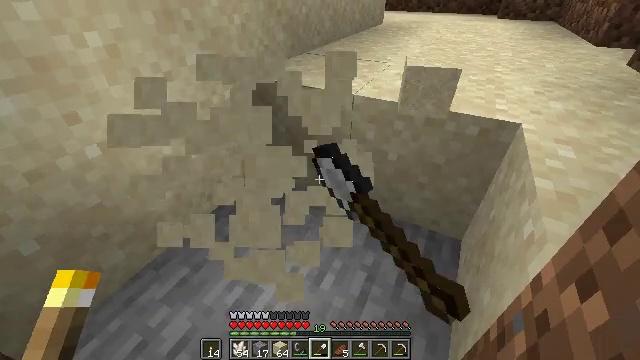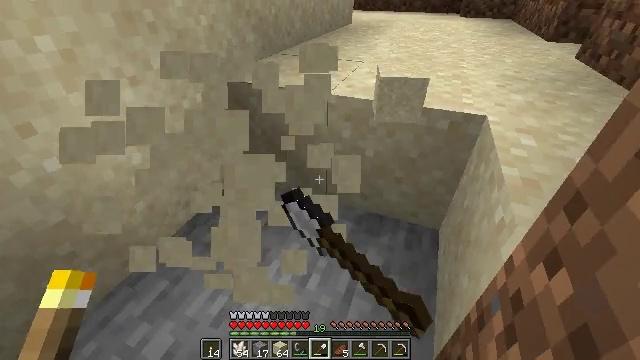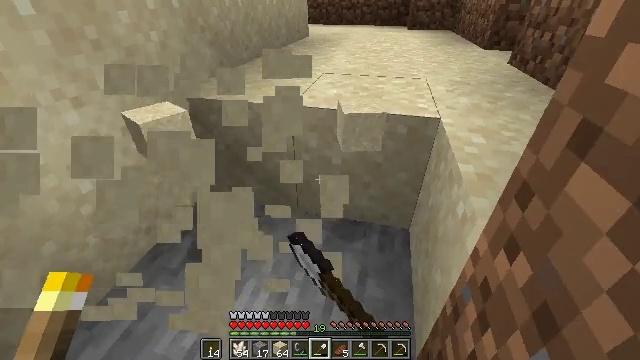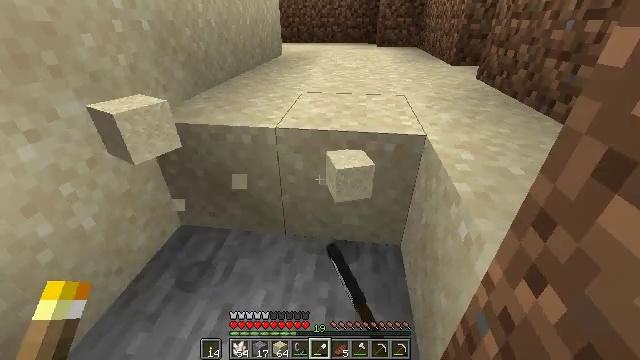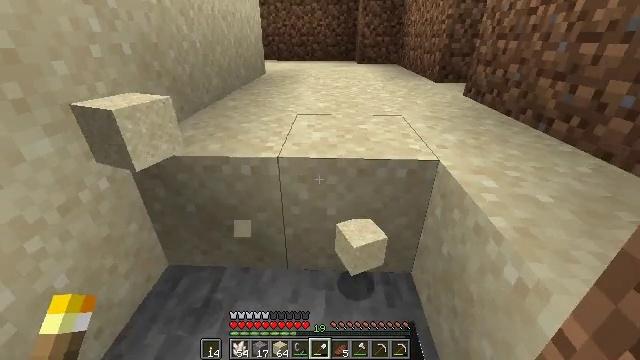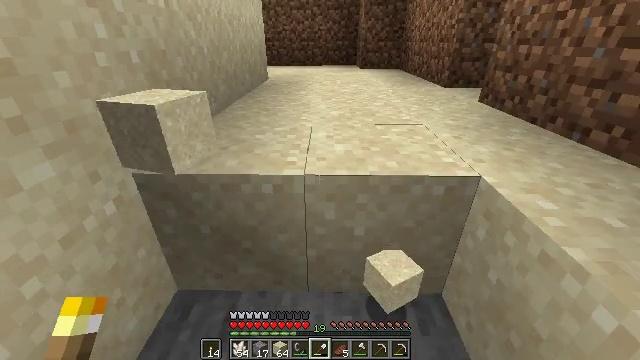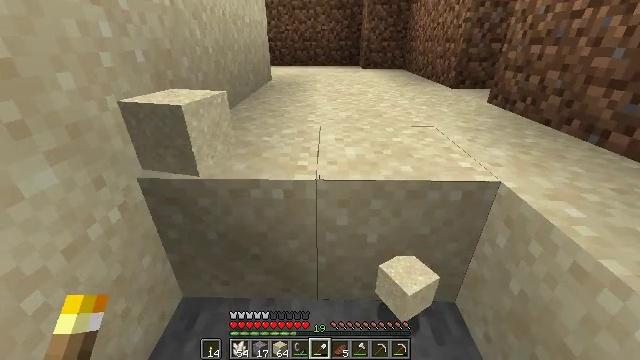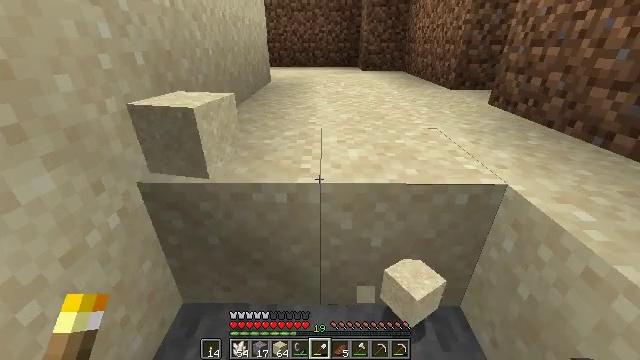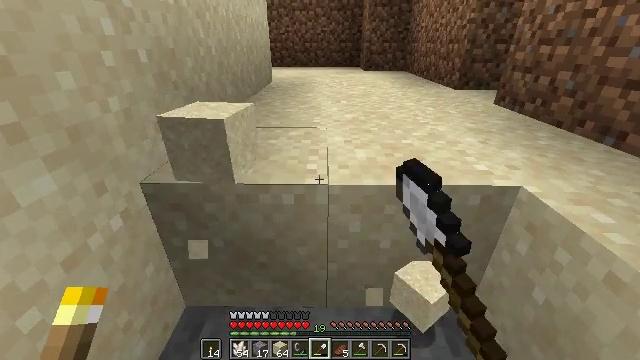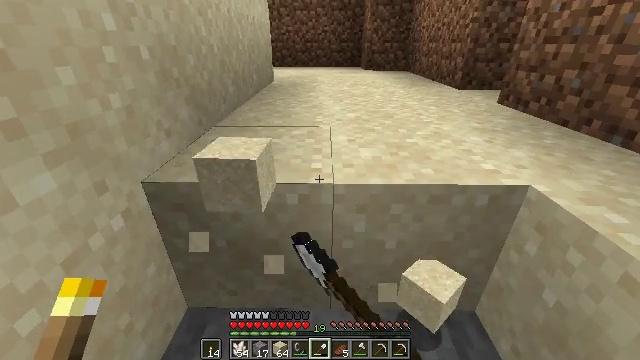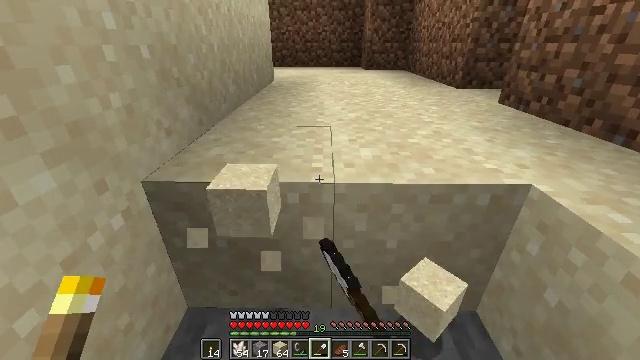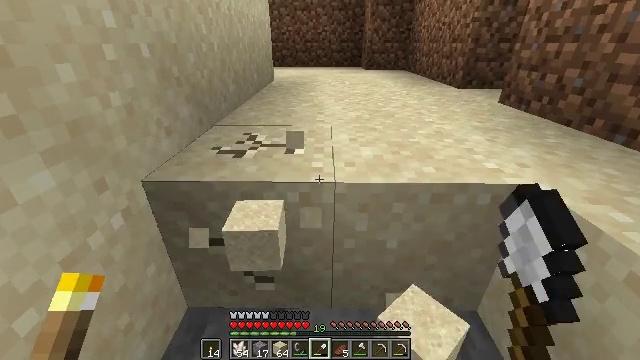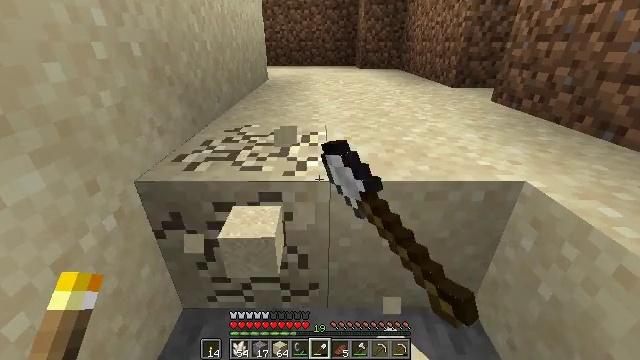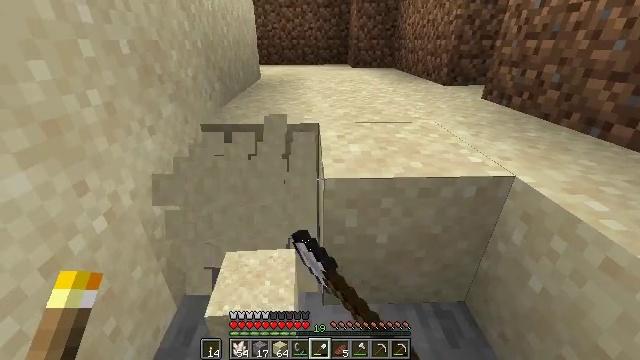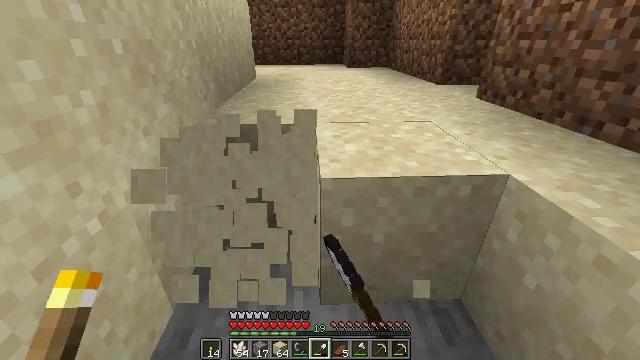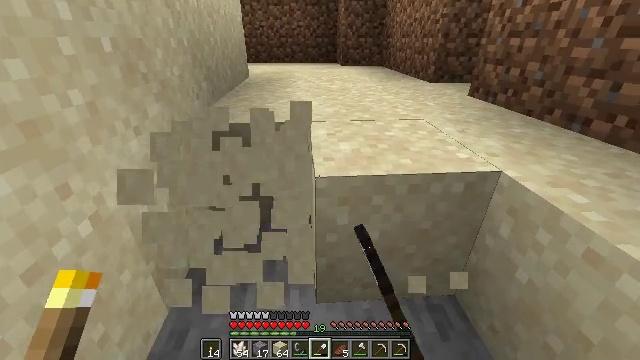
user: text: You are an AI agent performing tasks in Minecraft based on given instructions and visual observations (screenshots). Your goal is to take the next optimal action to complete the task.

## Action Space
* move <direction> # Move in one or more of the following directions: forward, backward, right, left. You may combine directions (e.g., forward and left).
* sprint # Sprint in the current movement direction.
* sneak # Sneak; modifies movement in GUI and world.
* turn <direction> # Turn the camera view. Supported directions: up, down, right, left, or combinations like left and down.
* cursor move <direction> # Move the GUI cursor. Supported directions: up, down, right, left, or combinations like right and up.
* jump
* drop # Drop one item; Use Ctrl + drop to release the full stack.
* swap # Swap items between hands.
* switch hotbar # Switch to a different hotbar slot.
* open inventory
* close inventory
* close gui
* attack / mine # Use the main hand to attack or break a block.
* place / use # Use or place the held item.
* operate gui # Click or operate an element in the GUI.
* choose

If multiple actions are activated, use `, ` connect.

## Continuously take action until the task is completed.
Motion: motion action
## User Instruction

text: Dig up some sand.
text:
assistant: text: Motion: turn right
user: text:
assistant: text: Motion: move forward and move left, turn right and up
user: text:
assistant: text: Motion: move forward and move left, turn right and up
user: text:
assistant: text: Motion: move forward and move left, turn right and up
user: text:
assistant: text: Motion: move forward and move left, turn right
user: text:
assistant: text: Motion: no_op
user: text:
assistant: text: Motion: attack / mine
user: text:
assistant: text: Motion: attack / mine
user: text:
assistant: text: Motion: attack / mine
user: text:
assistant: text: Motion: attack / mine
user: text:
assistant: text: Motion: attack / mine
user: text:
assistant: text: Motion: turn right, attack / mine
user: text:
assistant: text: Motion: turn right, attack / mine
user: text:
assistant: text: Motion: attack / mine
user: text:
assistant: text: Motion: turn right, attack / mine
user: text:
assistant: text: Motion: turn right, attack / mine
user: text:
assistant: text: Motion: turn right, attack / mine
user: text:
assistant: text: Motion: turn right, attack / mine
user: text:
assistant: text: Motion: attack / mine
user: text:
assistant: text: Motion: attack / mine
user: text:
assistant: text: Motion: attack / mine
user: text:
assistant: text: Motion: attack / mine
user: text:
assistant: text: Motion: turn right, attack / mine
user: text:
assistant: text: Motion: turn right and down, attack / mine
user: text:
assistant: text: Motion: turn right, attack / mine
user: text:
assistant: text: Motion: turn right and down, attack / mine
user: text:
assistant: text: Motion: turn right, attack / mine
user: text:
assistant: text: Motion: attack / mine
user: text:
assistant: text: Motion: attack / mine
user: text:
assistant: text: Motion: attack / mine